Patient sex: M
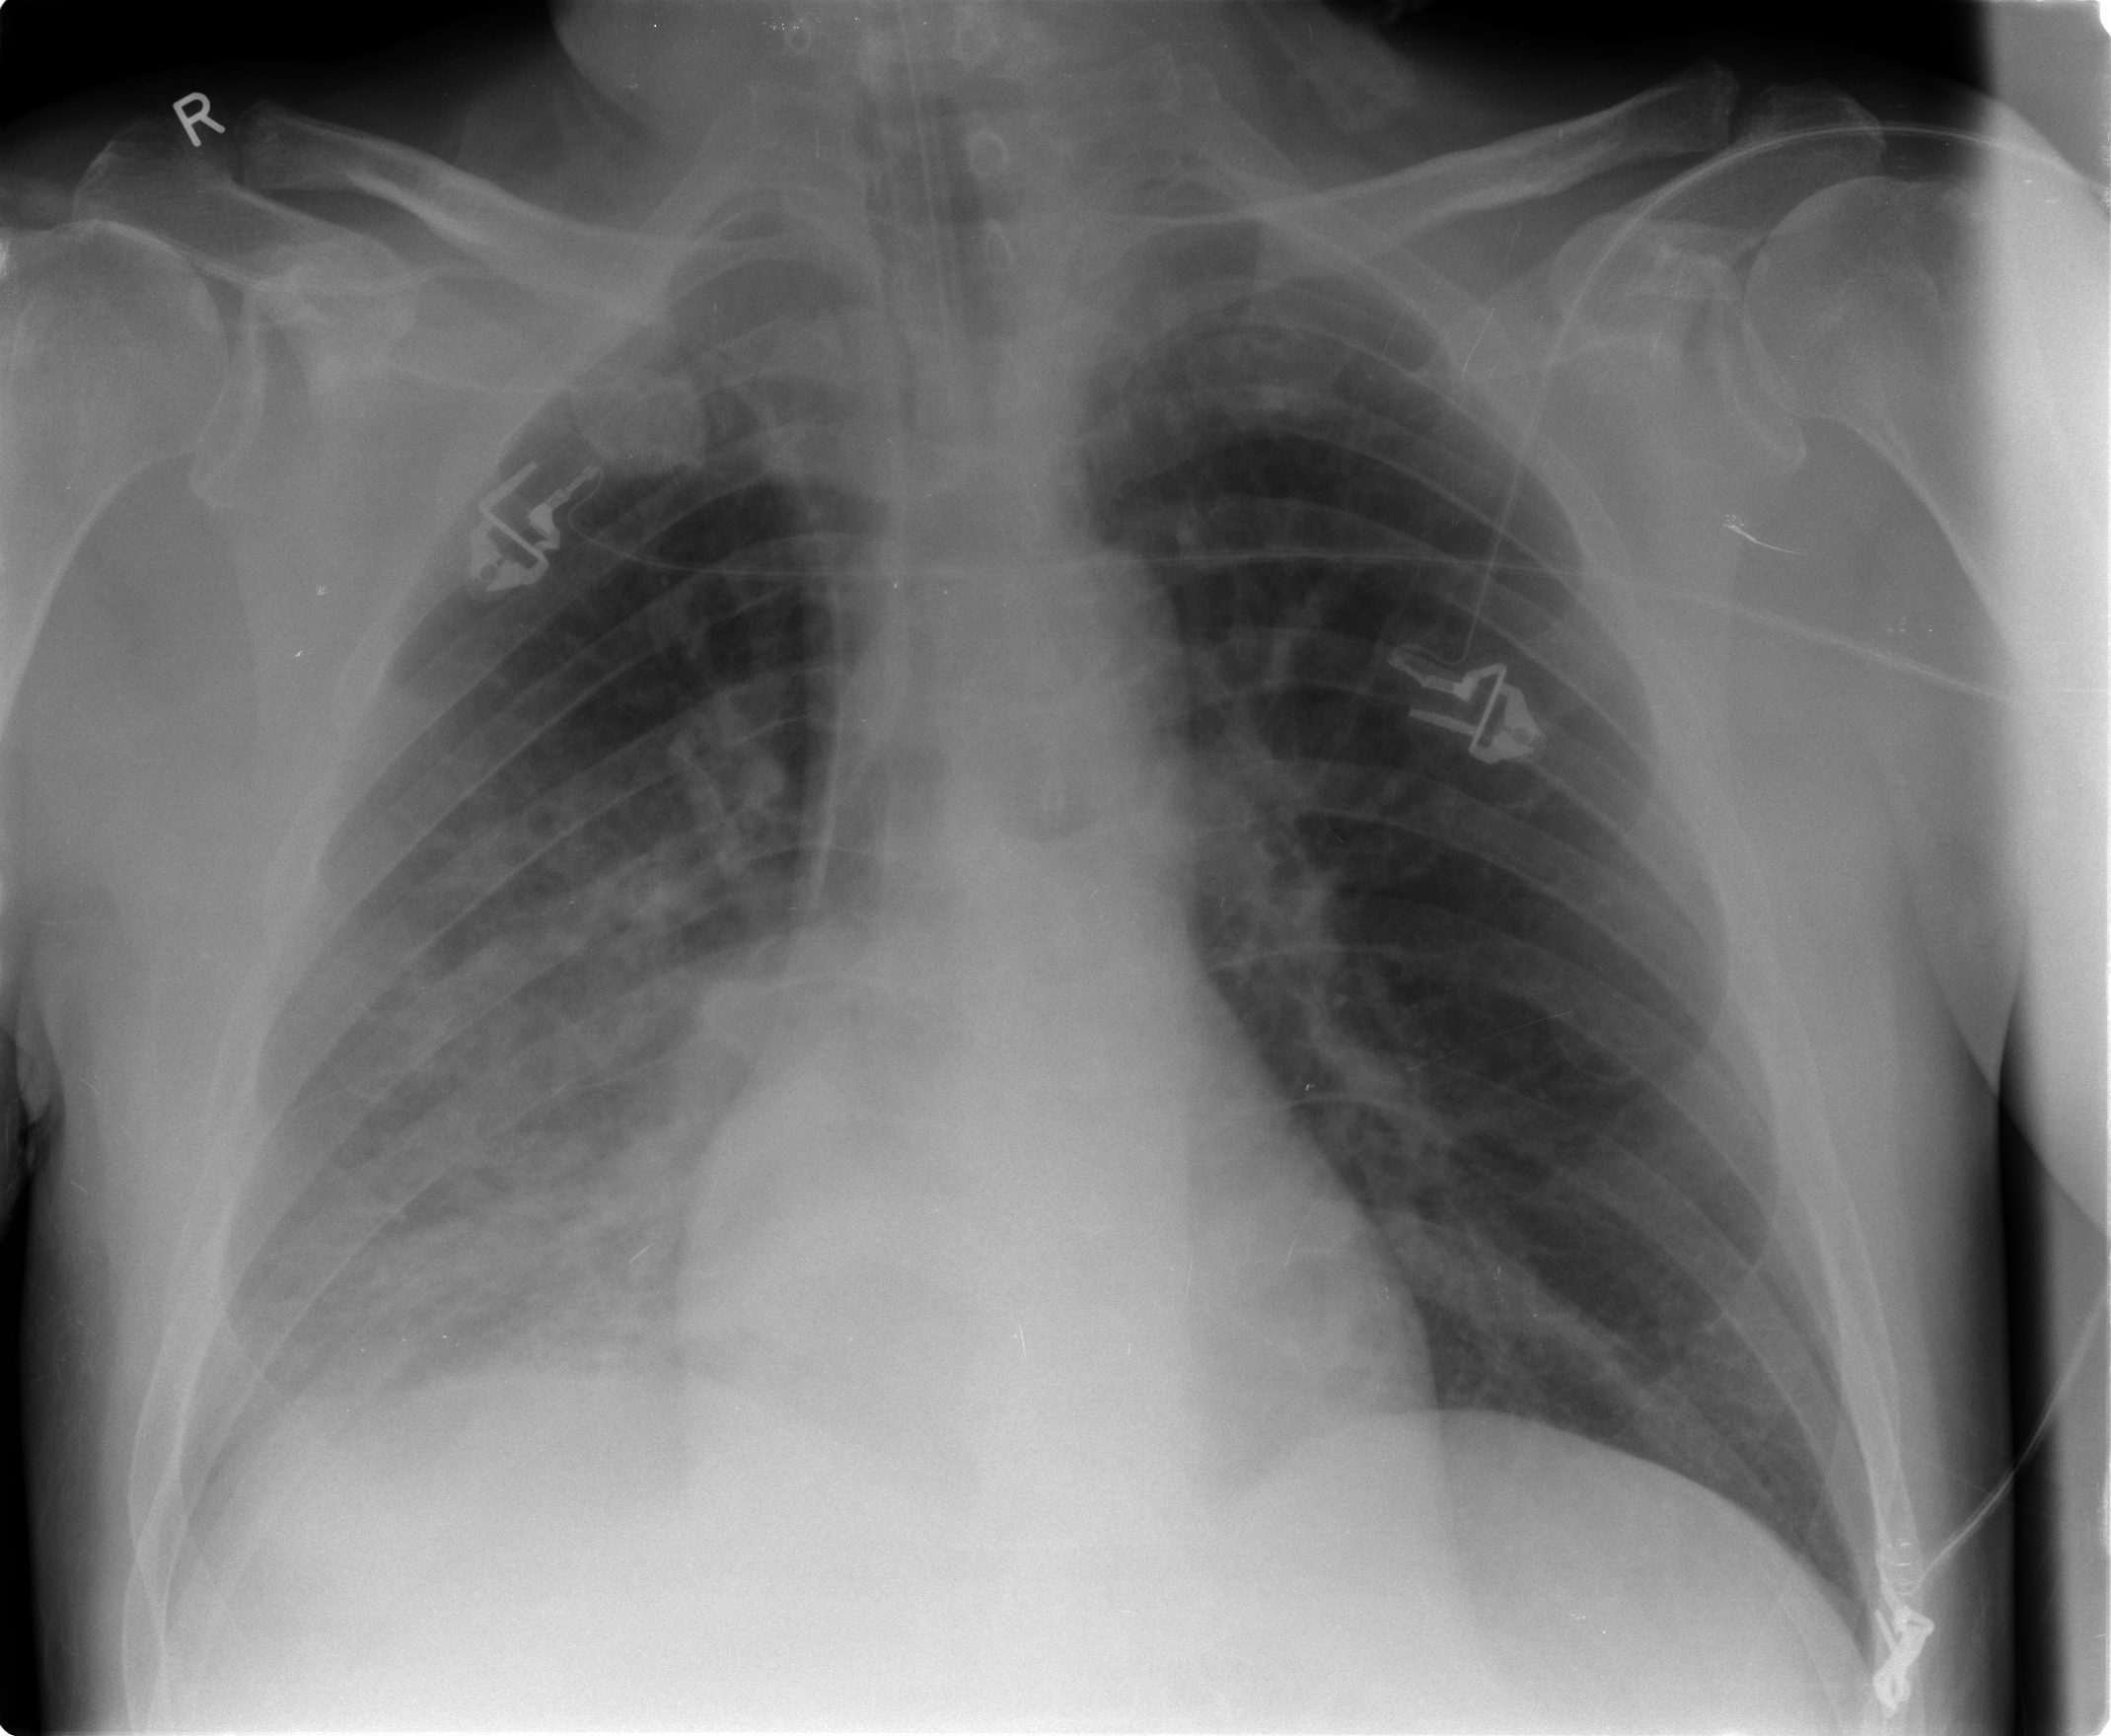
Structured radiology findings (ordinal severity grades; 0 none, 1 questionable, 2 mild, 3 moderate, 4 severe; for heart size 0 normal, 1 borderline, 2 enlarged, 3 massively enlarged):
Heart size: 0
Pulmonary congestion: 2
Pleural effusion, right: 3
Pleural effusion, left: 0
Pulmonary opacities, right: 3
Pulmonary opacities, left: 0
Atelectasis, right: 2
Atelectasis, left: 0